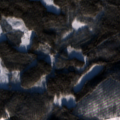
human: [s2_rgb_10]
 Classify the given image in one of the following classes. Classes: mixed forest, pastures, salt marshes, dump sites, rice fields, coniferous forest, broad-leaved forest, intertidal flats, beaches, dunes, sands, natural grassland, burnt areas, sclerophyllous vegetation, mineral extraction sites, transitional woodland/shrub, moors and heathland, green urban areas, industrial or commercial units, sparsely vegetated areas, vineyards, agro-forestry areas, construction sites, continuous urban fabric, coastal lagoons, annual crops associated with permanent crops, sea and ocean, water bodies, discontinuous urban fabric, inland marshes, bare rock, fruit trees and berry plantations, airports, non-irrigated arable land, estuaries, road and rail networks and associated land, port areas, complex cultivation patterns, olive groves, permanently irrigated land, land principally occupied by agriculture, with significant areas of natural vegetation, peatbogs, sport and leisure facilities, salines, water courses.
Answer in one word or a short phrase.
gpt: coniferous forest, mixed forest